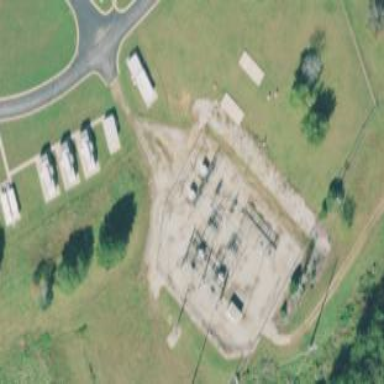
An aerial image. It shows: Industrial substation surrounded by fence.